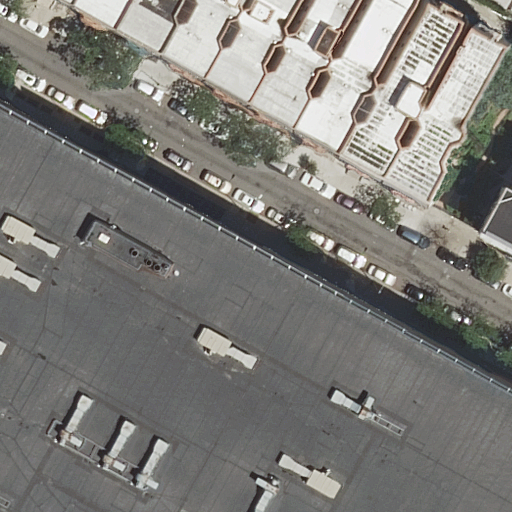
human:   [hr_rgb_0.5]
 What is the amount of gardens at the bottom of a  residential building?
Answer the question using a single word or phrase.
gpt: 1

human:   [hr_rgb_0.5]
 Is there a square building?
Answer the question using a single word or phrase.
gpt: no

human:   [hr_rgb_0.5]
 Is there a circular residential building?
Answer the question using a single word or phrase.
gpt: no

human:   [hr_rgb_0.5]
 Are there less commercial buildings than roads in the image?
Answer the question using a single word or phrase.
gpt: yes

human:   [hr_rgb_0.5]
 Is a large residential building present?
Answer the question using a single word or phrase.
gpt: no

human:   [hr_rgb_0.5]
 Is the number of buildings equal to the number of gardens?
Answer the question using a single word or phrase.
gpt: no

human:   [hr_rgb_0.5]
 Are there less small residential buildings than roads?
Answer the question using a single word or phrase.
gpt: no

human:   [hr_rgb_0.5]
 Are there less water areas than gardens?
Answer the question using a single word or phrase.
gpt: yes

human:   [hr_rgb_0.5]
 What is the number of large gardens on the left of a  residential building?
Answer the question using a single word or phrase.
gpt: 0

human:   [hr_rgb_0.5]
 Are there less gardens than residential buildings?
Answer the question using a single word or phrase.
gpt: yes

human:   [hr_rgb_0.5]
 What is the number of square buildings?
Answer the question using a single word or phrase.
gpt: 0

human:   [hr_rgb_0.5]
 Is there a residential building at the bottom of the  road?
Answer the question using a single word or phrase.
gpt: yes

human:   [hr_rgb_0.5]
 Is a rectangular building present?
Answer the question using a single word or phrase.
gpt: yes

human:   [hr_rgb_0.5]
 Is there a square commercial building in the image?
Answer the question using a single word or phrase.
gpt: no

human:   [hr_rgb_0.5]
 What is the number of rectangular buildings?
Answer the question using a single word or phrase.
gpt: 6

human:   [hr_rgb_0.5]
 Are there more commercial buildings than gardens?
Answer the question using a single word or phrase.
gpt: no

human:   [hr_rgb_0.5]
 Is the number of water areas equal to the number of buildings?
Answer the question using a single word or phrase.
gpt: no

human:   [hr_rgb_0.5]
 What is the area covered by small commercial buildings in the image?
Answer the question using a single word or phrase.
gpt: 0m2

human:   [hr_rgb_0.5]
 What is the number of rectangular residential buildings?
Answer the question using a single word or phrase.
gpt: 5

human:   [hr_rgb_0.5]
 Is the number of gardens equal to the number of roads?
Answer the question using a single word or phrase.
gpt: yes

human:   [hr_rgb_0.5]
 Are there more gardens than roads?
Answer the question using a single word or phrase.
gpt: no

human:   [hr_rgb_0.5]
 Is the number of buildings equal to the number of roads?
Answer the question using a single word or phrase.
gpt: no

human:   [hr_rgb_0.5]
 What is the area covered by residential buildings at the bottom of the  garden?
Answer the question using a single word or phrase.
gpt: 43m2

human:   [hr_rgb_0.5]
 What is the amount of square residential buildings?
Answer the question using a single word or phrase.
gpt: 0

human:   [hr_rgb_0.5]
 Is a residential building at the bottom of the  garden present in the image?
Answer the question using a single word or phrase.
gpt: yes

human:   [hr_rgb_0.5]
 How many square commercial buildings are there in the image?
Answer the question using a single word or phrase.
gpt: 0

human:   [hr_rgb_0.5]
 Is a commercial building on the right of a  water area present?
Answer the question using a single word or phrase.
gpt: no

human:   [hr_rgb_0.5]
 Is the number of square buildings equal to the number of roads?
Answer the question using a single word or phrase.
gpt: no

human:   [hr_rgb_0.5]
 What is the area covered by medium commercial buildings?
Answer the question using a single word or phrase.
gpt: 0m2

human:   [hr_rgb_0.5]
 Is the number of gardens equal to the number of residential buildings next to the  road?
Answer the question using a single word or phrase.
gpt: no

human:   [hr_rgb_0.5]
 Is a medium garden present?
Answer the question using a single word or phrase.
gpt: yes

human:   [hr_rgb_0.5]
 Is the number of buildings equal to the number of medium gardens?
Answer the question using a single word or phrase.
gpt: no

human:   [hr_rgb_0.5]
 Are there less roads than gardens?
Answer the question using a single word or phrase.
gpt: no

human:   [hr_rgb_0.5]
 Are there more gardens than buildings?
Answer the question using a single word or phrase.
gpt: no

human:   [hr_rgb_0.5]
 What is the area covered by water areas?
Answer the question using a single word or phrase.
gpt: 0m2

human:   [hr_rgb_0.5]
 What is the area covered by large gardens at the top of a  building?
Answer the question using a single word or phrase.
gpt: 0m2